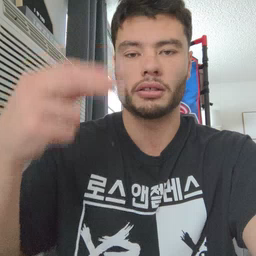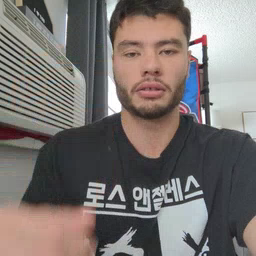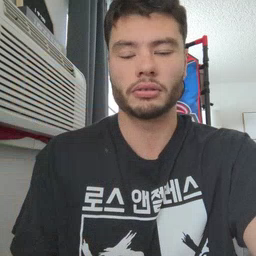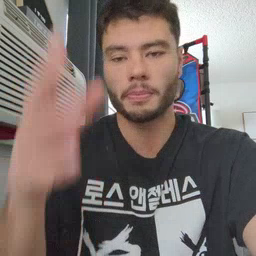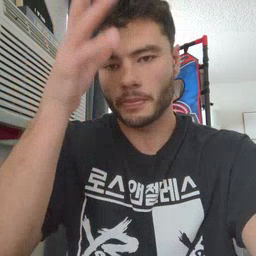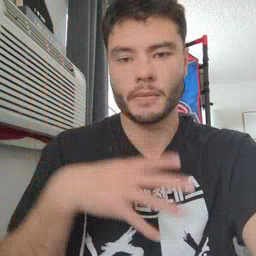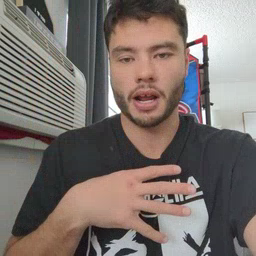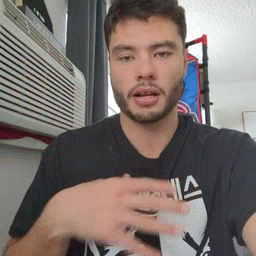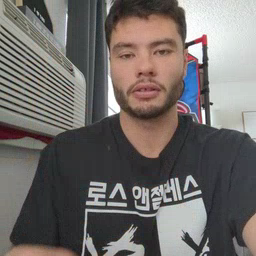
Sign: man